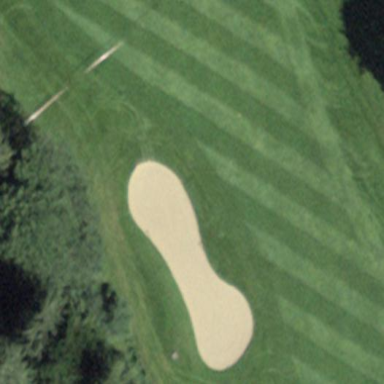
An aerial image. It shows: Sand bunker on golf course.